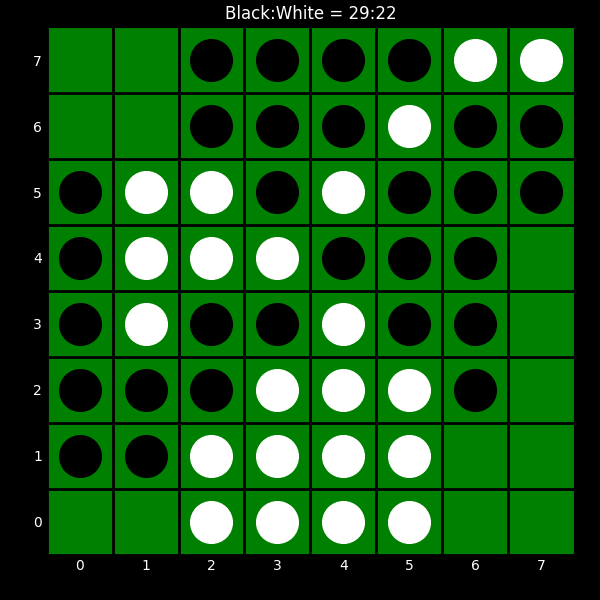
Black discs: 29
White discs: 22